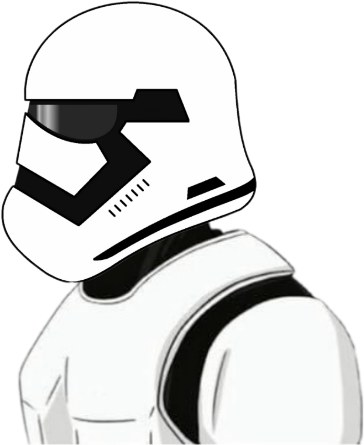
Label: 4_Yes_Chad